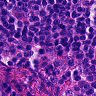
Metastatic tissue present: no